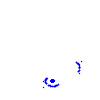
Particle: proton